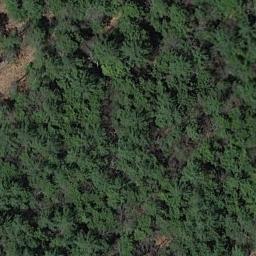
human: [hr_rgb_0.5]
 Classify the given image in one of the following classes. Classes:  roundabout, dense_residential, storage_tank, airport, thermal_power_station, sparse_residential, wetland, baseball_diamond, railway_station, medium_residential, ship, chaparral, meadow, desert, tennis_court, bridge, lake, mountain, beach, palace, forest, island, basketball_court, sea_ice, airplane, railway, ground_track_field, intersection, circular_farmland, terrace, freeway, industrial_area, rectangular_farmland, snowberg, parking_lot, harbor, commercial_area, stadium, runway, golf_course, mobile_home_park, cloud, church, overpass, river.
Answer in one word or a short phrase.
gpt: forest